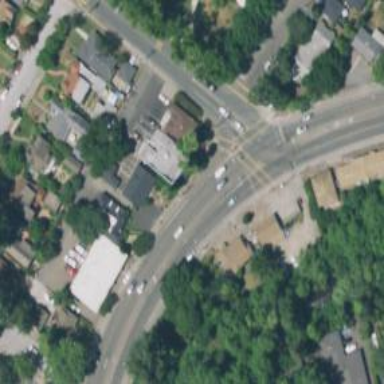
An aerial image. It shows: Marked crossing with pedestrian island.